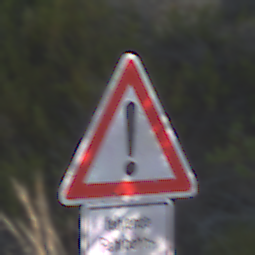
Verkehrszeichen: Gefahrenstelle
Zusatzzeichen unten: HinweiseAufGefahrenDurchVerbaleAngabe7
Umgebung: Outdoor, Nature
Tageszeit: MorningAfternoon
Wetter: Clear
Licht: Natural
Jahreszeit: NotSpecified
Kontrast: HighContrast